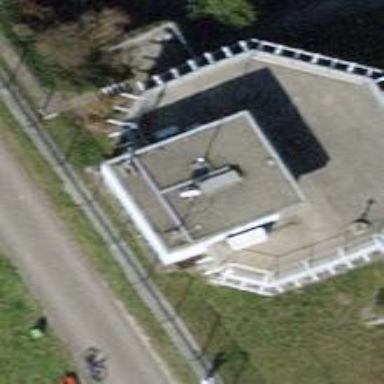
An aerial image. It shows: Service building.